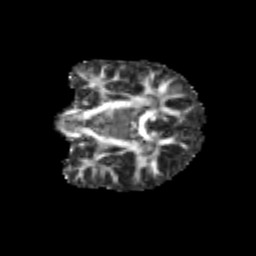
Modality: FA
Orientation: coronal
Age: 12
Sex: male
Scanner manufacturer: siemens
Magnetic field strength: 3 T
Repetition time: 3.8 s
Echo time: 0.07 s